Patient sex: F
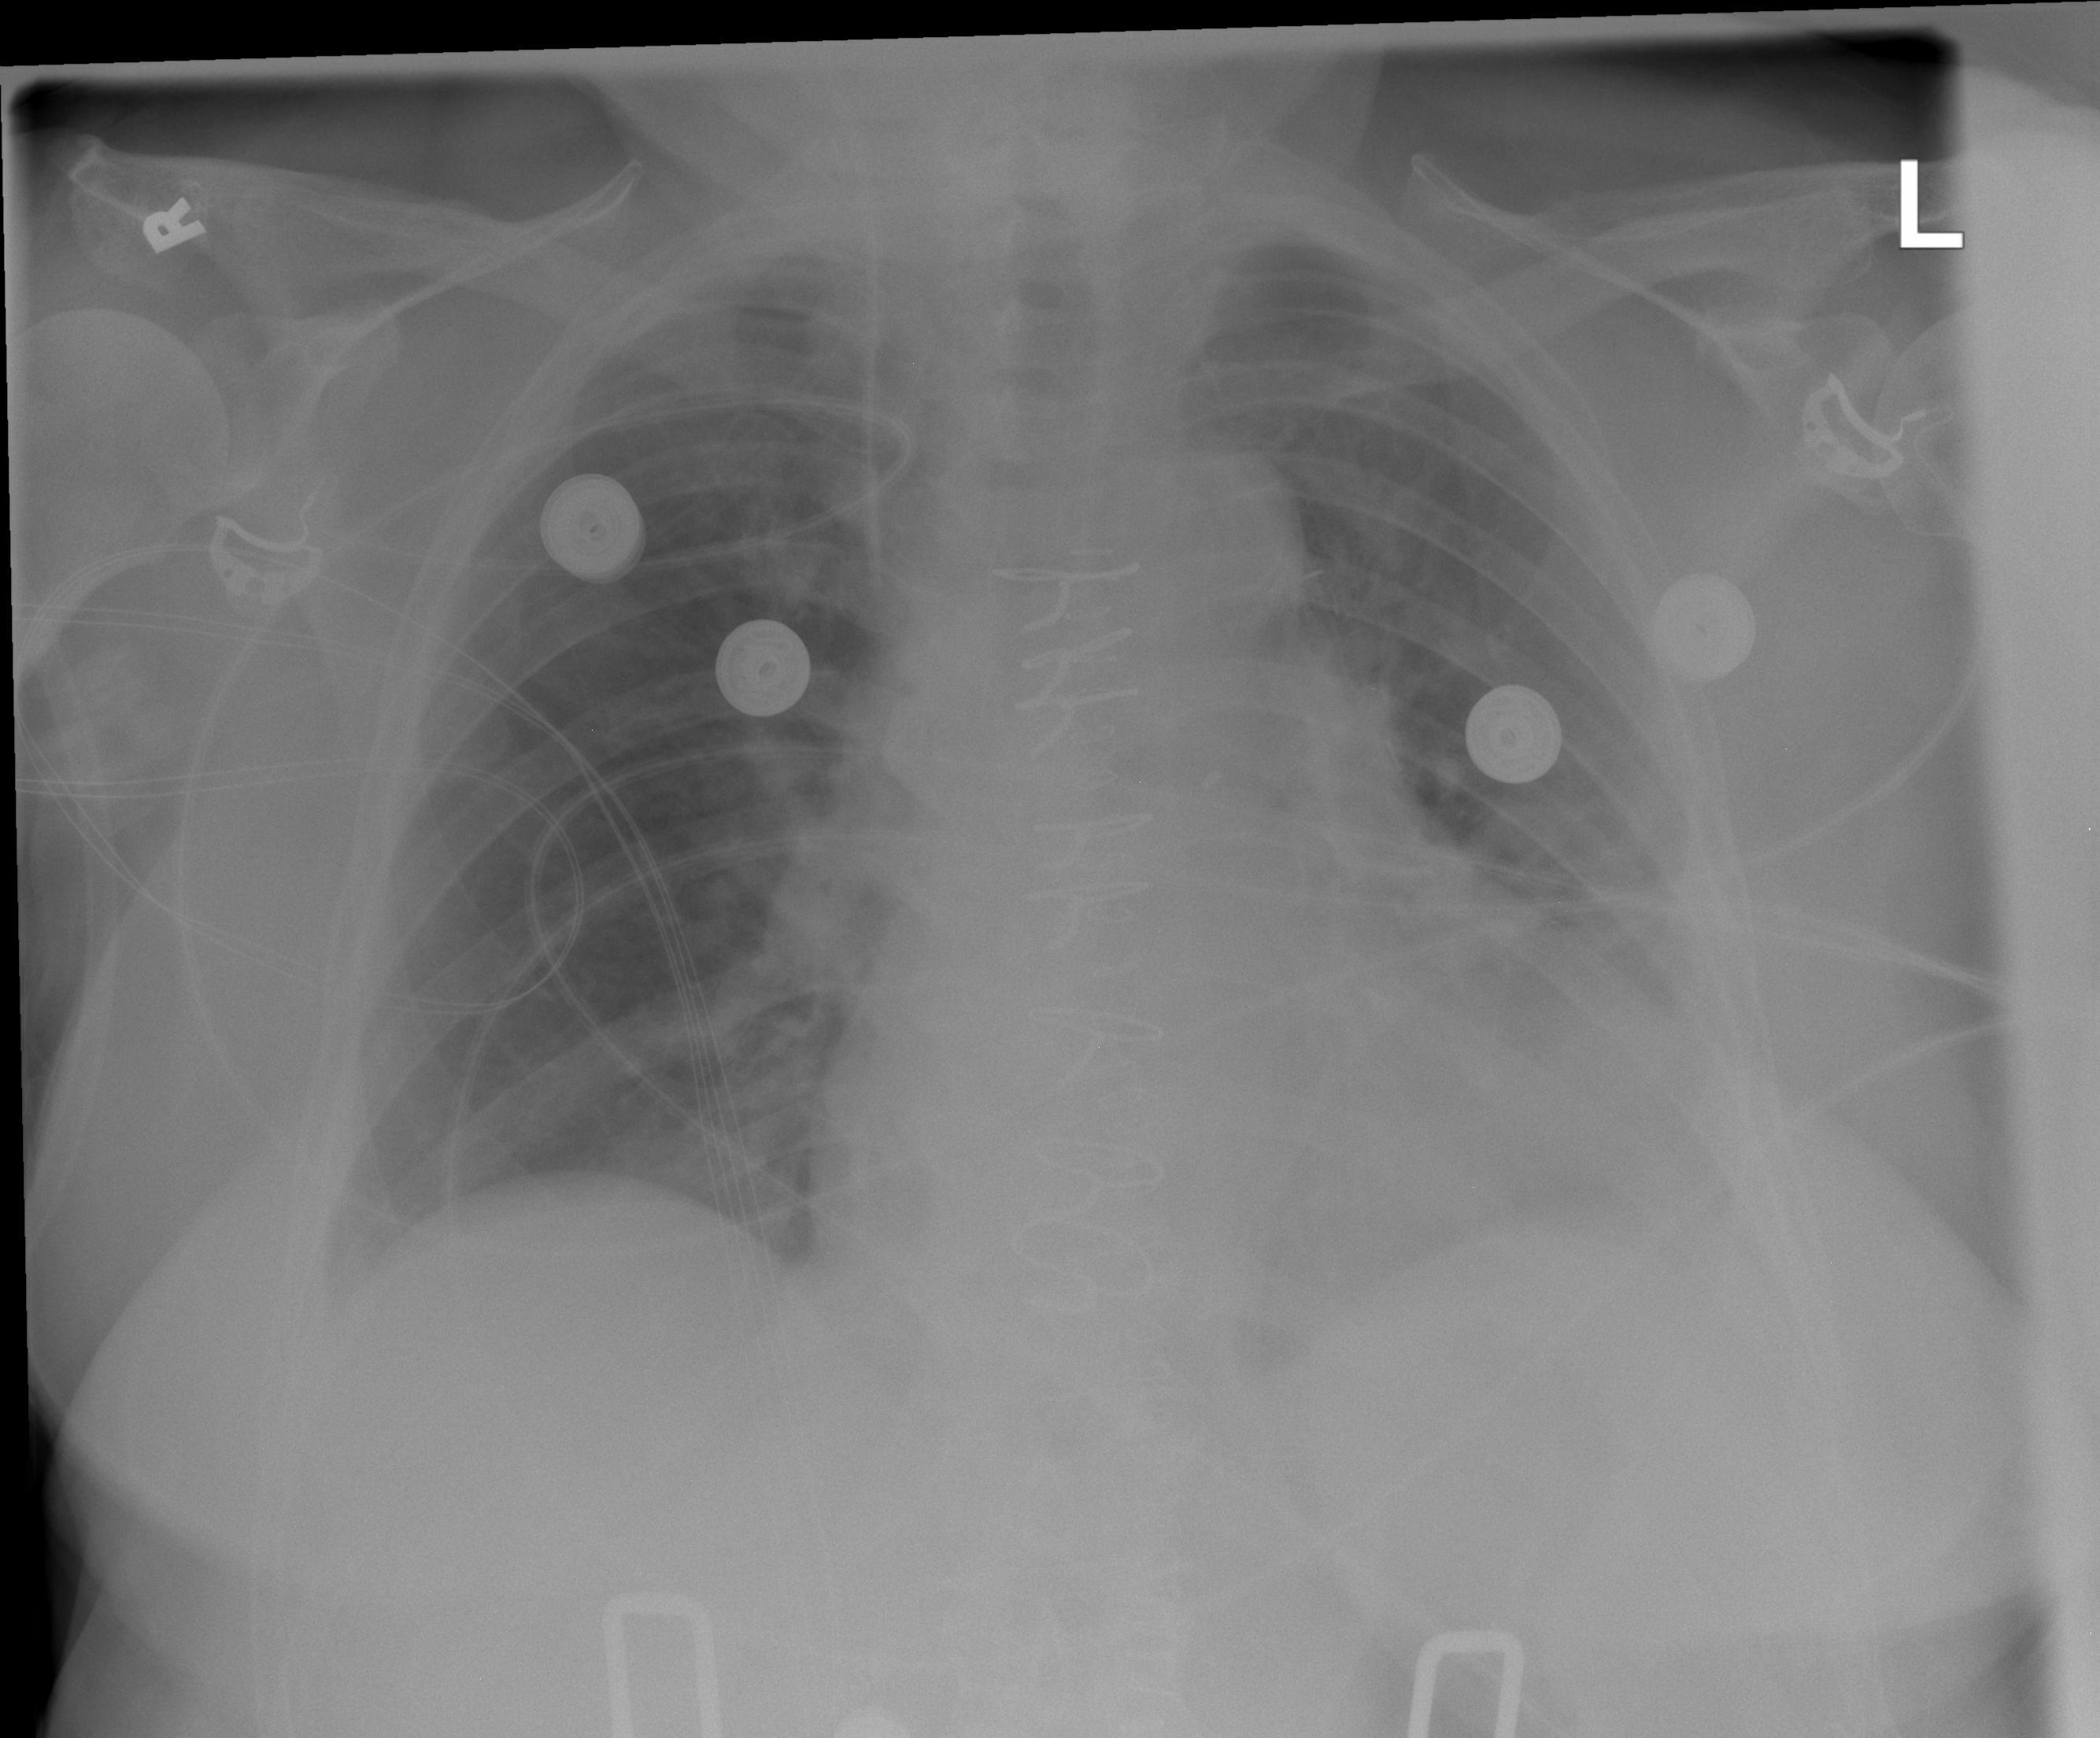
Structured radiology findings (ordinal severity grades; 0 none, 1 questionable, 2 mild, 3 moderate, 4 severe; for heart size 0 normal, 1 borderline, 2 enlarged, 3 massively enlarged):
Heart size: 2
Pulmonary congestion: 0
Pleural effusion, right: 0
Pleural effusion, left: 0
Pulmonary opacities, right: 0
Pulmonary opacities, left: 0
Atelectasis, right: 0
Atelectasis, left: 2